Field crop: tomato
Growth stage: 2
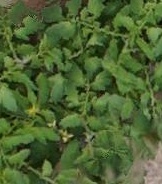
Species: tomato